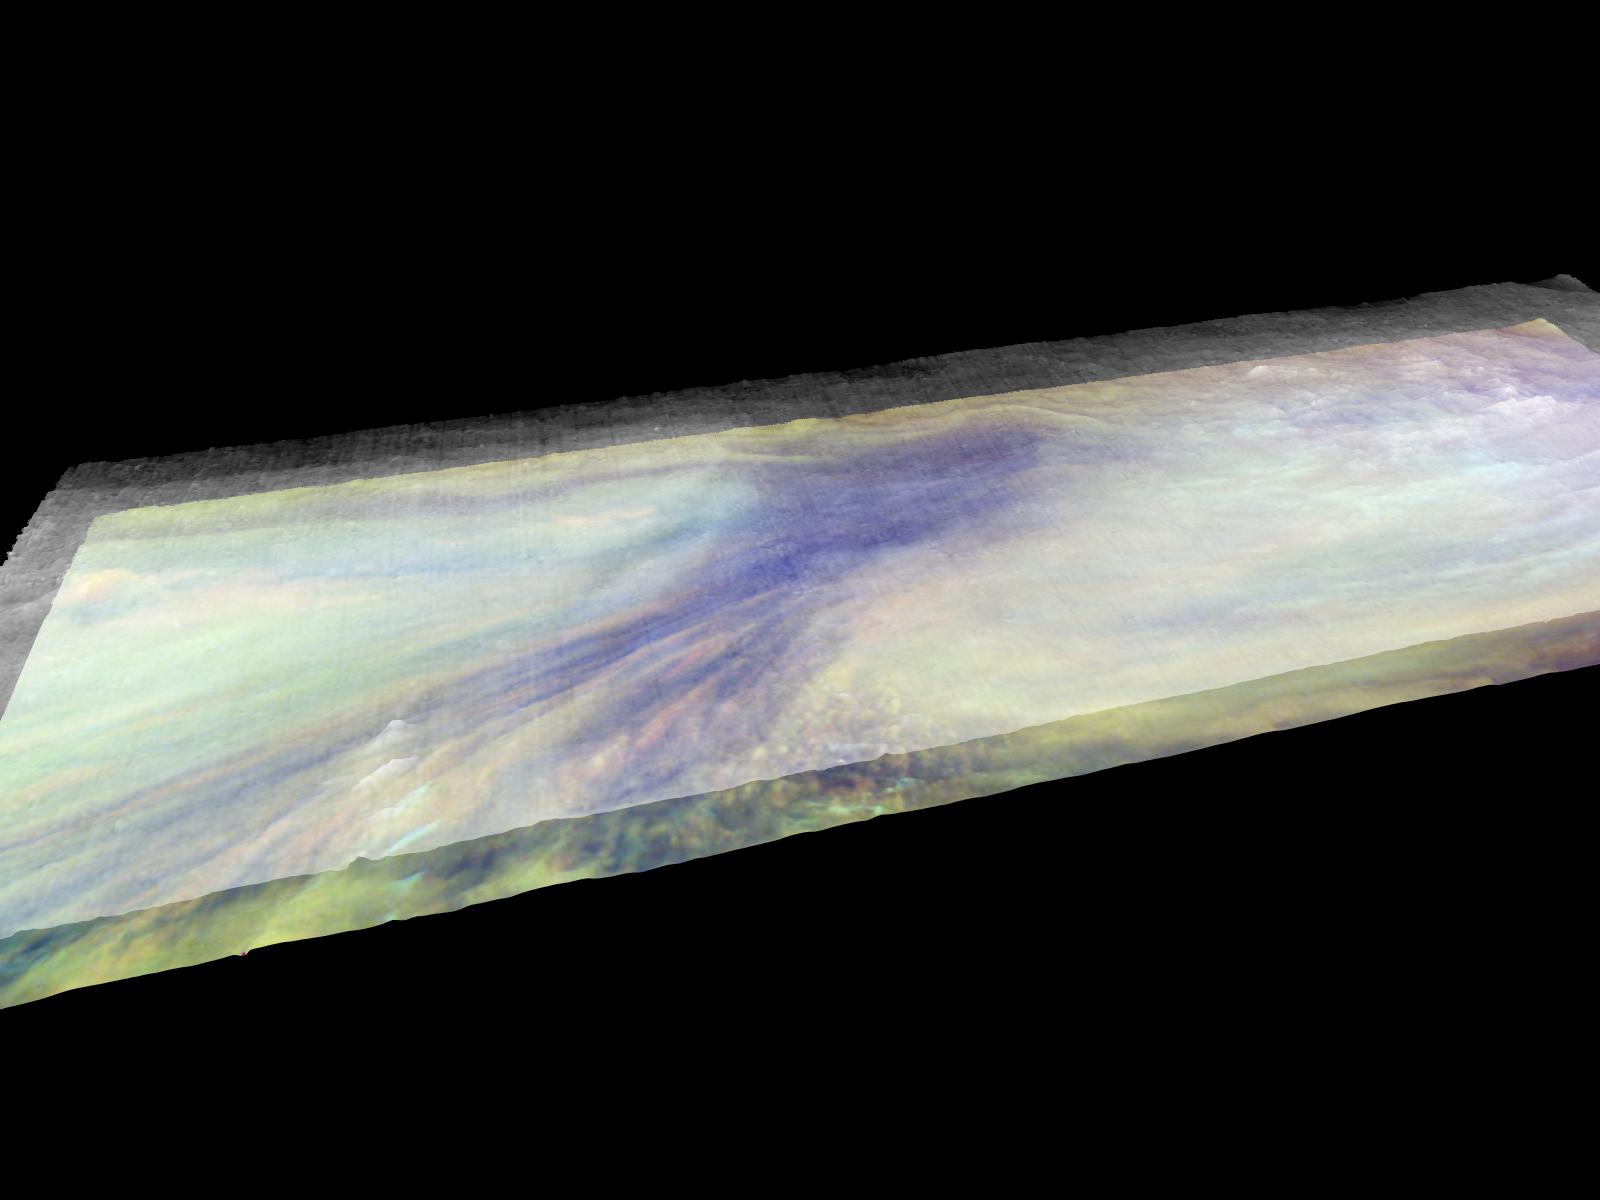
Three dimensional Visualization of Jupiter Equatorial Region Jupiter, Galileo